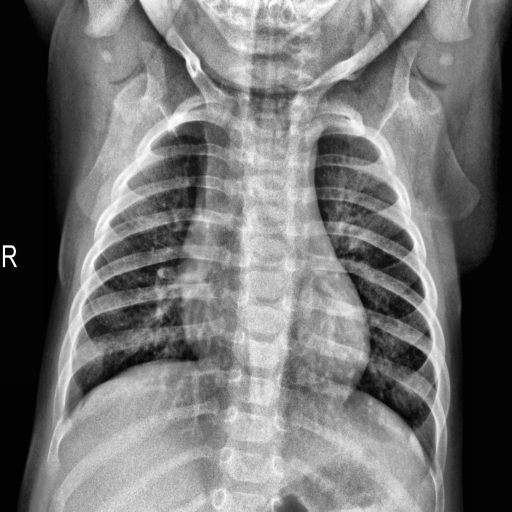
Finding: NORMAL